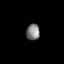
Tissue: lung
Cell type: Epithelial cells
Senescence score: 0.1895
Nuclear area (px): 208
Mean DAPI intensity: 131.024